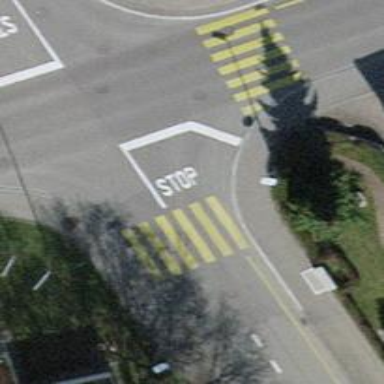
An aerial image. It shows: Stop road.